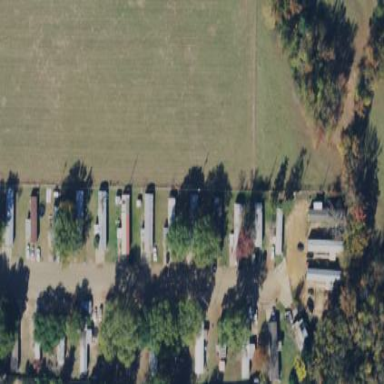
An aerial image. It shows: Caravan site for tourism.